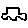
Label: car